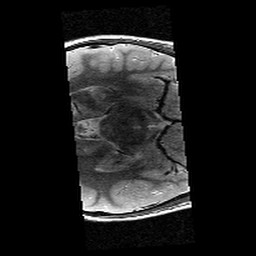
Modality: T2w
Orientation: axial
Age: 12
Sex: male
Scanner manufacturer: siemens
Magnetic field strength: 3 T
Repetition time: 9.23 s
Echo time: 0.067 s